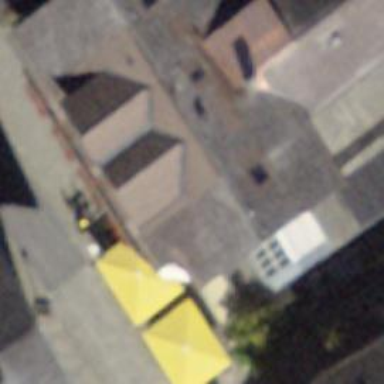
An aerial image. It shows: Restaurant.